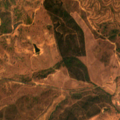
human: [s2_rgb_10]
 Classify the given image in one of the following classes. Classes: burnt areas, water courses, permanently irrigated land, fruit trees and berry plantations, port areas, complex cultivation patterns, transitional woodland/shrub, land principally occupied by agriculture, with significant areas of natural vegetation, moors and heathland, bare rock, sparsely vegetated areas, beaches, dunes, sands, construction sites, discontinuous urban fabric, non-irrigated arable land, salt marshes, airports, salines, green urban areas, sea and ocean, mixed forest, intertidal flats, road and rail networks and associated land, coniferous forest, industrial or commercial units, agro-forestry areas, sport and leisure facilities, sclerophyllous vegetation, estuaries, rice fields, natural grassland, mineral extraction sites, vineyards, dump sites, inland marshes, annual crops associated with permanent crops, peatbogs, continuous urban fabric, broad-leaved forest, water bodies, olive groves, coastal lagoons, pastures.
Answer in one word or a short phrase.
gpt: non-irrigated arable land, agro-forestry areas, broad-leaved forest, transitional woodland/shrub